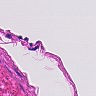
Metastatic tissue present: no